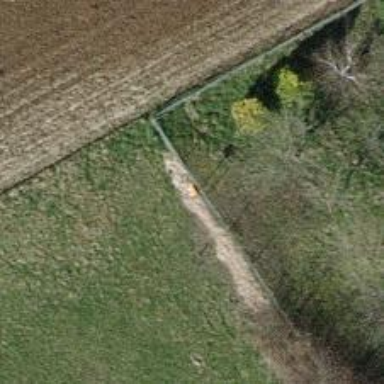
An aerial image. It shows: Aerial marker on support pole.